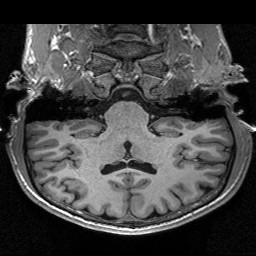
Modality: T1w
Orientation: sagittal
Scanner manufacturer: siemens
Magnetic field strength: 3 T
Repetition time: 2.53 s
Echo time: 0.00267 s